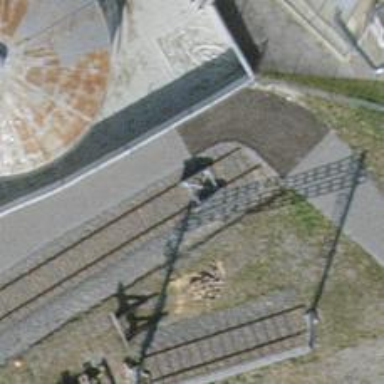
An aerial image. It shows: Railway buffer stop.